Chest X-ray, PA view. Patient: 55 years old, sex M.
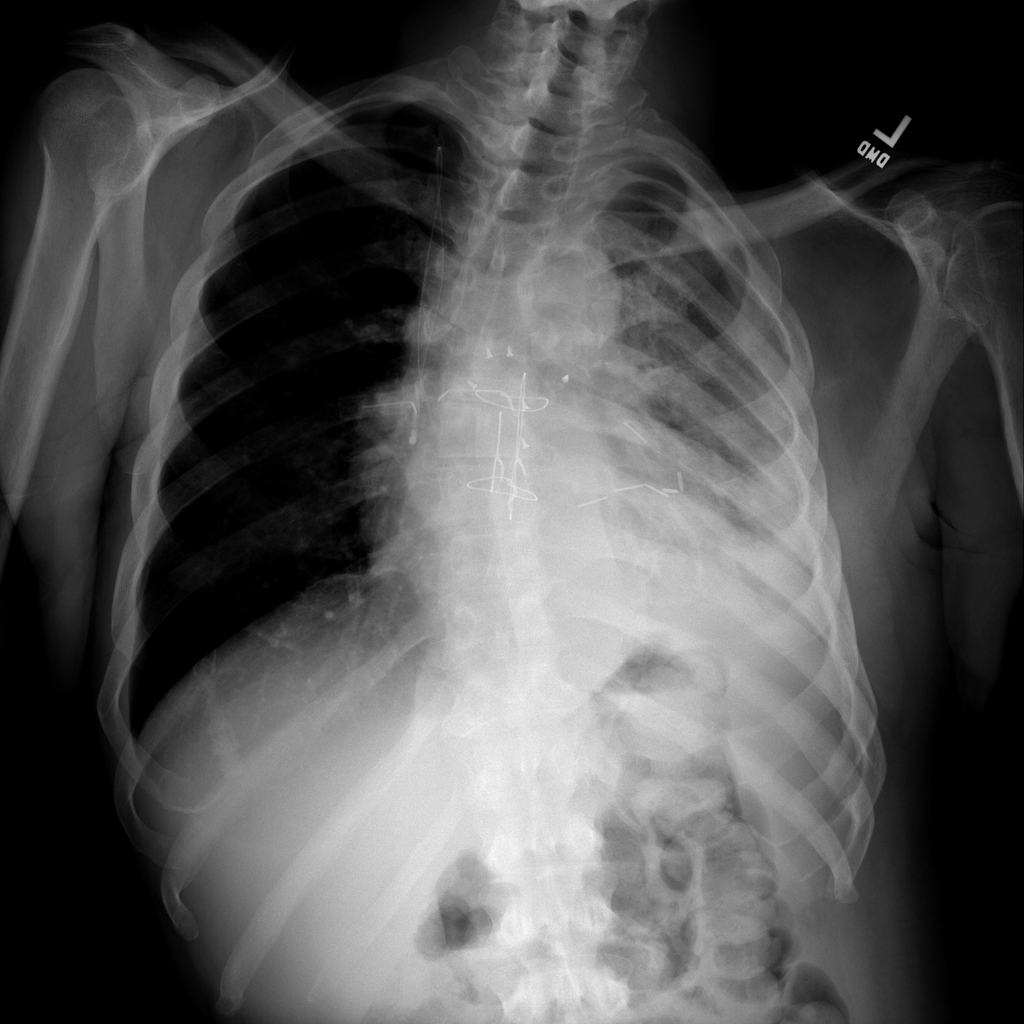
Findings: Consolidation, Infiltration